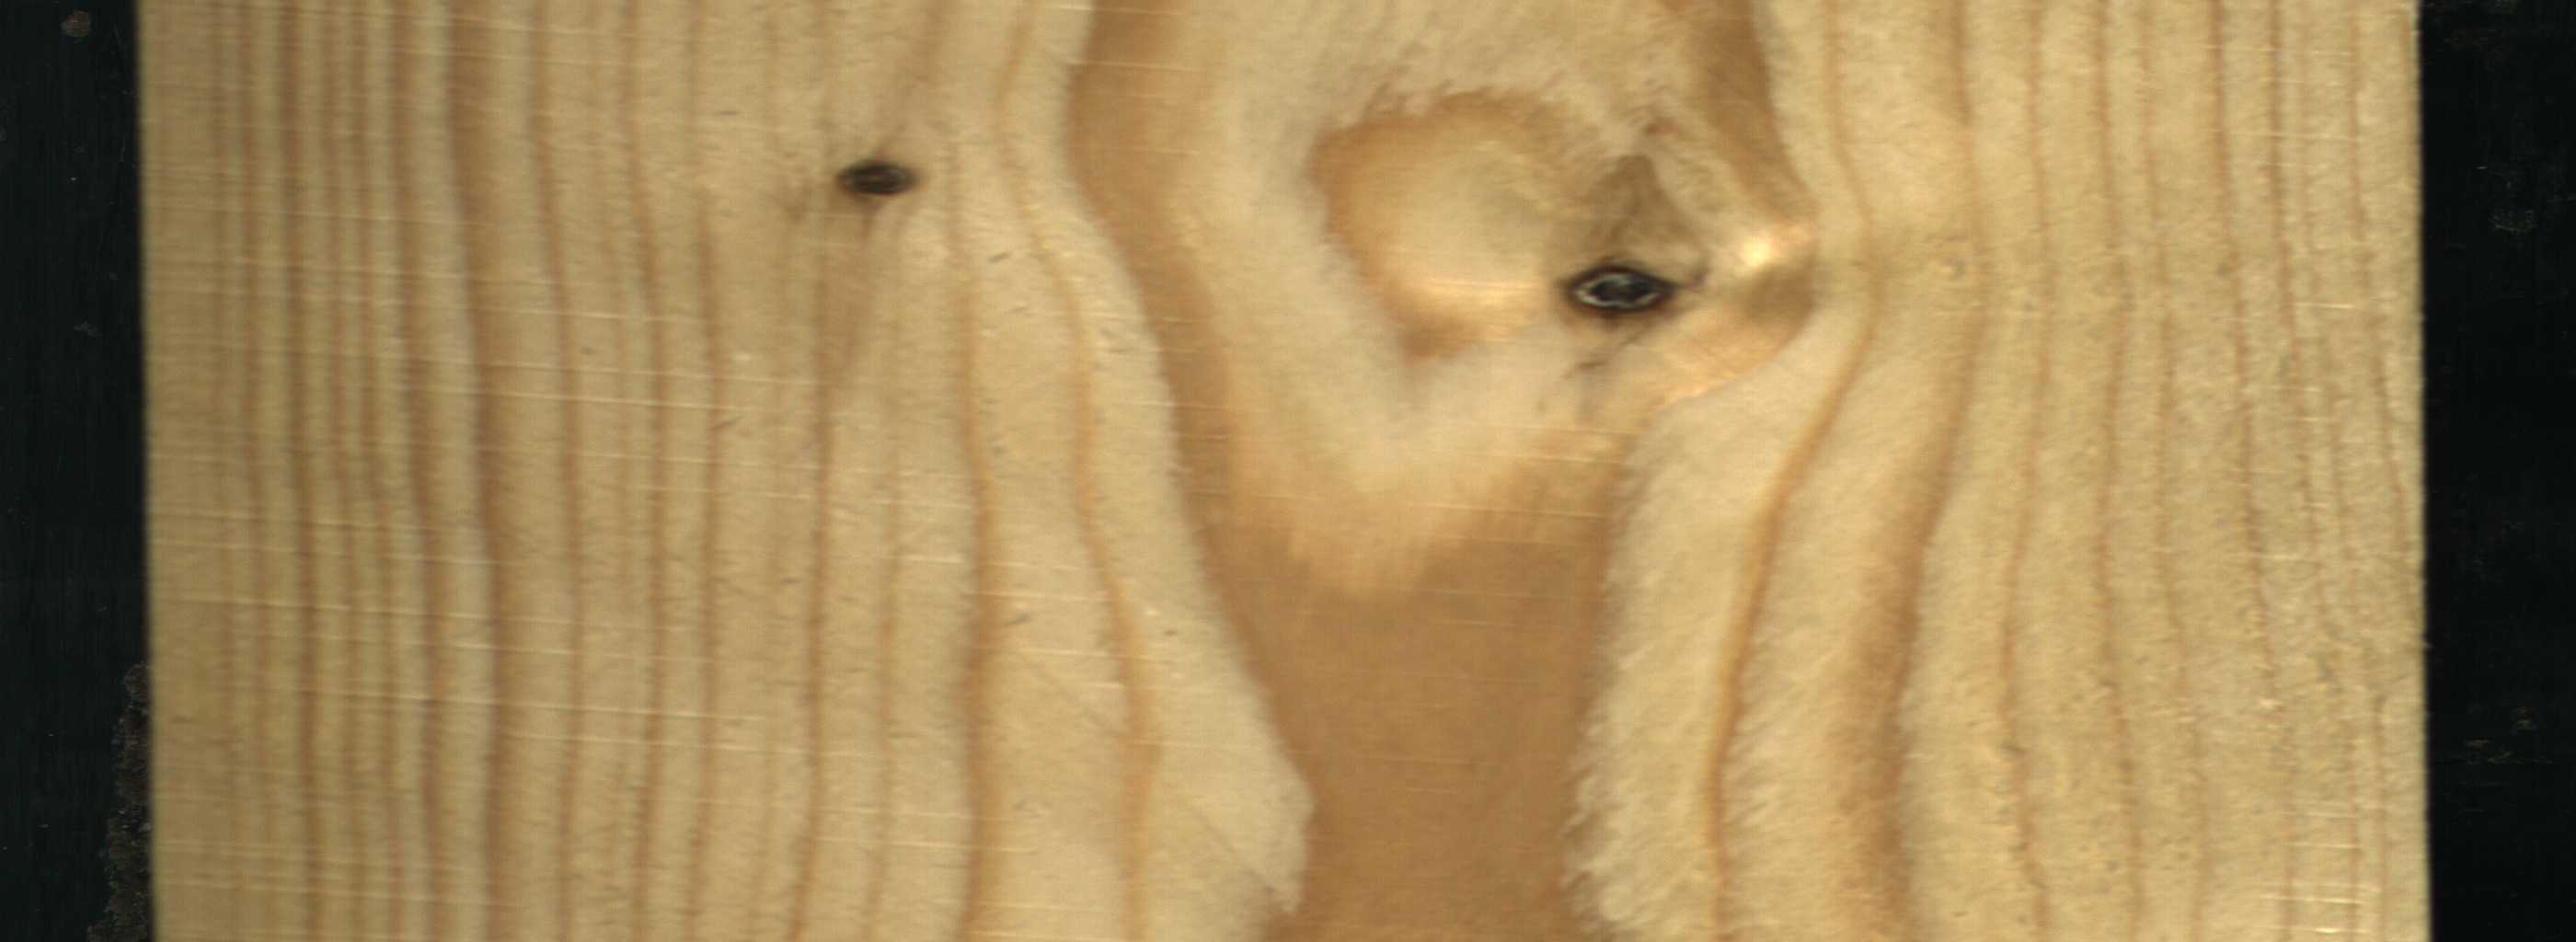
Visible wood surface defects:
Dead_Knot
Dead_Knot